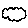
Label: cloud